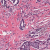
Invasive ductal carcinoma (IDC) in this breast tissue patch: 1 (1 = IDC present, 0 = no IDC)